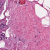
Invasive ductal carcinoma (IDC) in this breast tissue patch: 0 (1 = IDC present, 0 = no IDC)